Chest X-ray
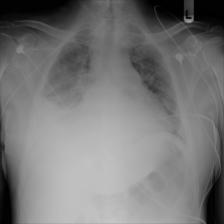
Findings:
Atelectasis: positive
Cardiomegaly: negative
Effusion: negative
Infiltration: negative
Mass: negative
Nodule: negative
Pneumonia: negative
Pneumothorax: negative
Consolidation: positive
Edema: negative
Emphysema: negative
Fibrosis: negative
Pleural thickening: negative
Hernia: negative